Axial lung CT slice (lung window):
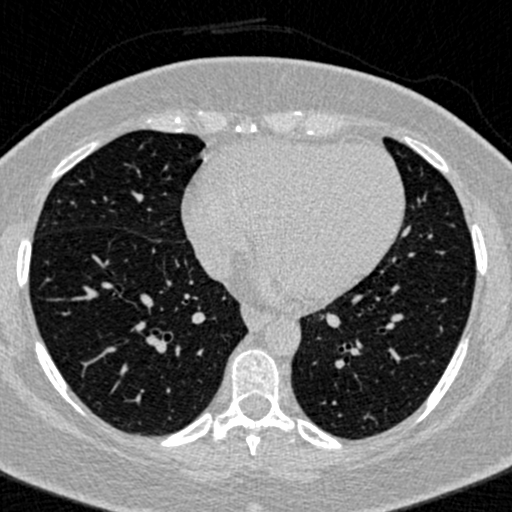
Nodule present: no